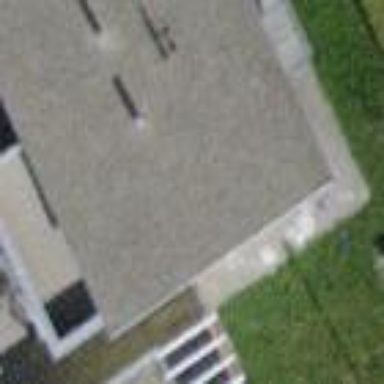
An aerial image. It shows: Terrace building.